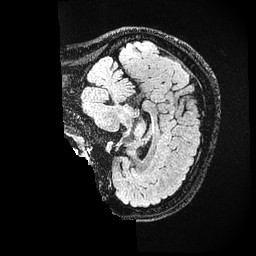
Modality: FLAIR
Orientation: sagittal
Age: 39
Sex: female
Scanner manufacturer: ge
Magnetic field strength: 3 T
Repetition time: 4.802 s
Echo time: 0.1159 s